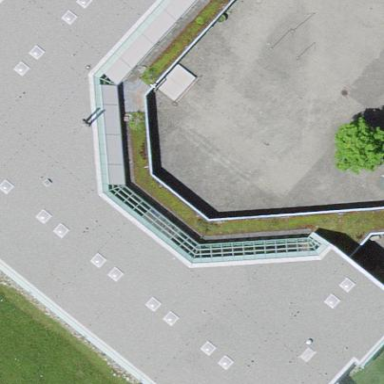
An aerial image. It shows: School building or complex.